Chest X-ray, PA view. Patient: 65 years old, sex F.
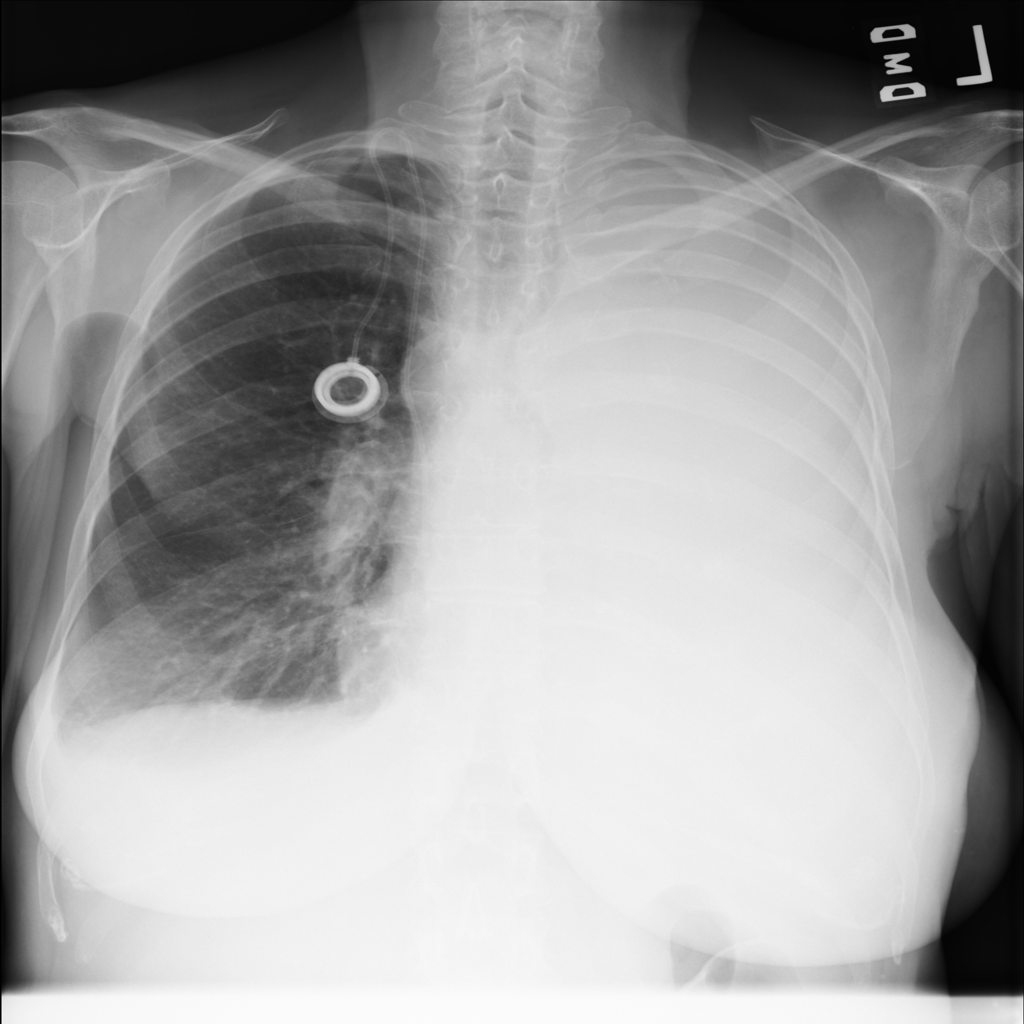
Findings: Effusion